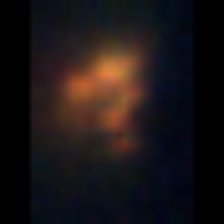
Taxon: Unknown_detritus
Group: Unknown